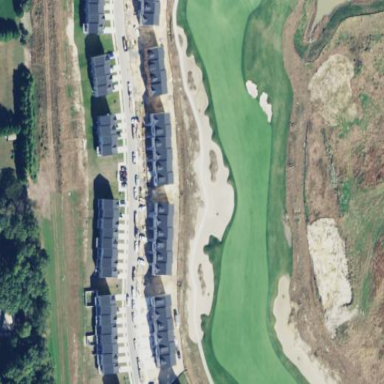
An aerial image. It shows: Golf fairway in the image.